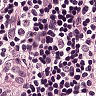
Metastatic tissue present: no